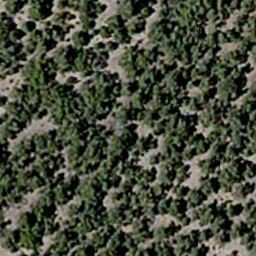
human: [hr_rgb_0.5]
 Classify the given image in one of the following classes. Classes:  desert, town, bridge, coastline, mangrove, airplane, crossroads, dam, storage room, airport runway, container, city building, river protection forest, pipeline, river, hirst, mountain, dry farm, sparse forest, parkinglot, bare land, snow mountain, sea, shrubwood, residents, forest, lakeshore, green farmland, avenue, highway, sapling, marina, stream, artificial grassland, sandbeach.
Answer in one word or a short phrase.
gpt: sparse forest